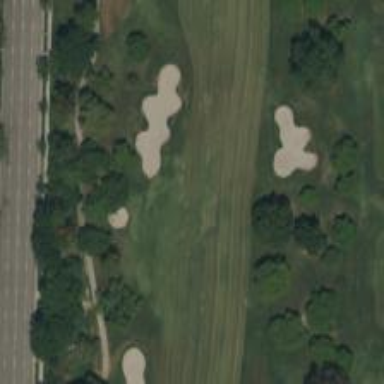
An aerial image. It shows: Golf hole.